Chest X-ray:
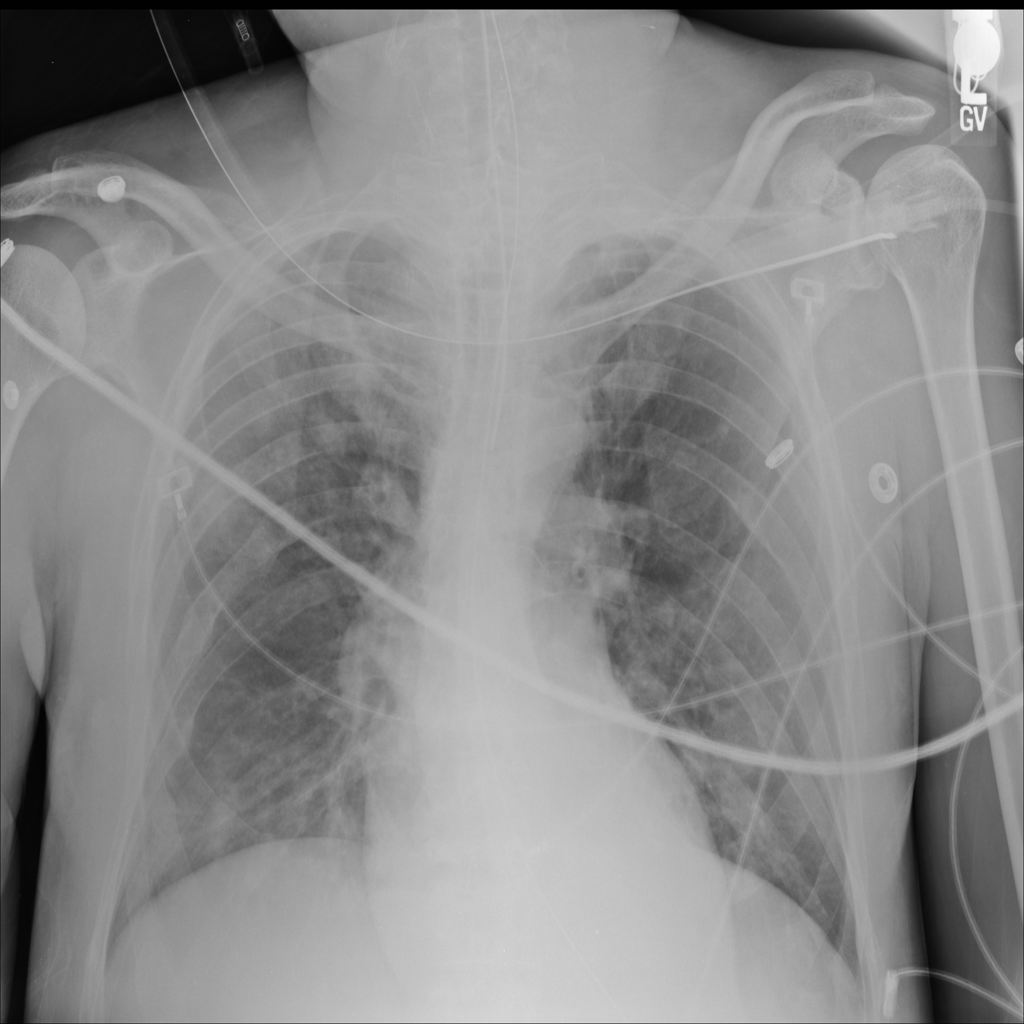
Findings: Fracture, Nodule, Consolidation
No abnormal finding: no